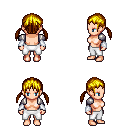
a pixel art fantasy rpg character, female body template, human, light skin, steel arm armor, white pants, blonde twin-tailed hairstyle, white cloth bracers, four views (front, back, left, right), 2x2 character sprite sheet, small pixel art, hard edges, no anti-aliasing